Field crop: tomato
Growth stage: 1
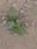
Species: solanum